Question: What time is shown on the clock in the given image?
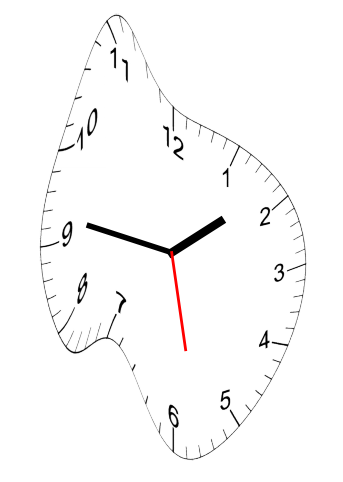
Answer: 01:46:28